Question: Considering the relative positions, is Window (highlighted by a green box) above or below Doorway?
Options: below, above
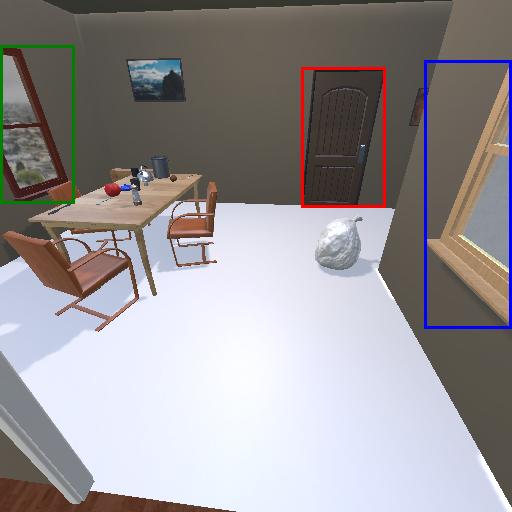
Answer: below